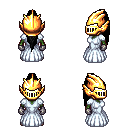
a pixel art fantasy rpg character, female body template, orc, green skin, underdress, metal pants, black extra-long topknot hairstyle, gold helm, metal gloves, brown shoes, four views (front, back, left, right), 2x2 character sprite sheet, small pixel art, hard edges, no anti-aliasing